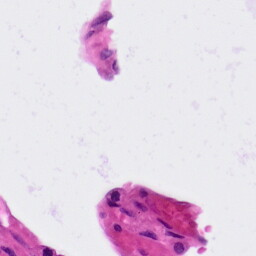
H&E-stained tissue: Lung